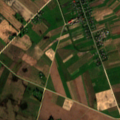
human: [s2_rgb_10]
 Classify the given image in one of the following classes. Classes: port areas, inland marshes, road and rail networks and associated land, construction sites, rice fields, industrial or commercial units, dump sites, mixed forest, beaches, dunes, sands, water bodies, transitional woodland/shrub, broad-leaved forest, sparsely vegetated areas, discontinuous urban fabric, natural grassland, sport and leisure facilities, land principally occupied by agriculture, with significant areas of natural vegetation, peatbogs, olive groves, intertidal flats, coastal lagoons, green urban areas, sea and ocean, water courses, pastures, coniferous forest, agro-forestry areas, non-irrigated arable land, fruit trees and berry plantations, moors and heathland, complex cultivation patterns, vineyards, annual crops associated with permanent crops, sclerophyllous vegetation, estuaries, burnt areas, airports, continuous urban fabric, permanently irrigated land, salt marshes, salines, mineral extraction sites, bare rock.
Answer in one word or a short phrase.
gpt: discontinuous urban fabric, non-irrigated arable land, complex cultivation patterns